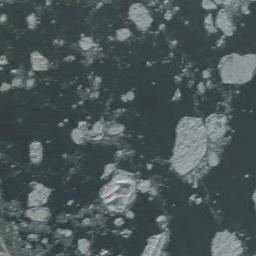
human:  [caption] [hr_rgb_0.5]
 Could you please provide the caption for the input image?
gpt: There are many ice on the light green sea .

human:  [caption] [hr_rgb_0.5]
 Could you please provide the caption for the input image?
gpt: A lot of sea ice of different sizes floats in the deep blue sea .

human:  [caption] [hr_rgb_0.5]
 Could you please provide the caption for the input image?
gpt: A large patch of broken and irregular ice scattered on the deep blue sea .

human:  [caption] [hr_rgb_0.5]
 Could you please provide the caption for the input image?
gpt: Sea ice is surrounded by water .

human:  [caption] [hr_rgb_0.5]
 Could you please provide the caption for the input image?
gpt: There are some pieces of sea ice .